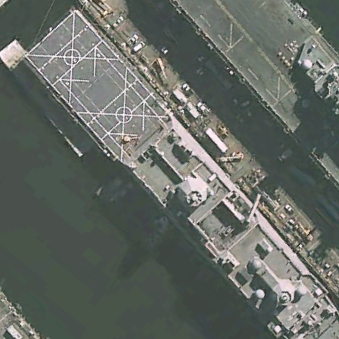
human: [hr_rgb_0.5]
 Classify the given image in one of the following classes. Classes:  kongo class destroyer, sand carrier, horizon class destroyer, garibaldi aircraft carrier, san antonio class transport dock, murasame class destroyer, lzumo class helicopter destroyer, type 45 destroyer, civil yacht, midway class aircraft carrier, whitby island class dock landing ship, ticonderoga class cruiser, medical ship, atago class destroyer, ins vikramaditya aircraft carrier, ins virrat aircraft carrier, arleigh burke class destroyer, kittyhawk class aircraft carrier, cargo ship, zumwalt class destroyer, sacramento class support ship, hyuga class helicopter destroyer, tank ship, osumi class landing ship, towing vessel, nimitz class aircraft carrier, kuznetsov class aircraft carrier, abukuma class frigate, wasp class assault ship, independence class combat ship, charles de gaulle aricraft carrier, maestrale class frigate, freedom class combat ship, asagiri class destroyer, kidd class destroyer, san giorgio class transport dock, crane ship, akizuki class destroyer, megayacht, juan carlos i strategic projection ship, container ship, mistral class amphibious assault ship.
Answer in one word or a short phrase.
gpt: San Antonio class transport dock